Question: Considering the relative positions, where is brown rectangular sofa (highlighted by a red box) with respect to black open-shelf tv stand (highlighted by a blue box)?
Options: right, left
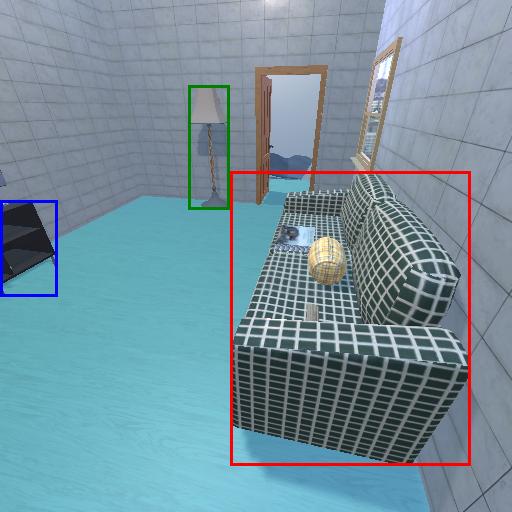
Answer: right